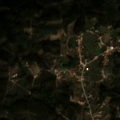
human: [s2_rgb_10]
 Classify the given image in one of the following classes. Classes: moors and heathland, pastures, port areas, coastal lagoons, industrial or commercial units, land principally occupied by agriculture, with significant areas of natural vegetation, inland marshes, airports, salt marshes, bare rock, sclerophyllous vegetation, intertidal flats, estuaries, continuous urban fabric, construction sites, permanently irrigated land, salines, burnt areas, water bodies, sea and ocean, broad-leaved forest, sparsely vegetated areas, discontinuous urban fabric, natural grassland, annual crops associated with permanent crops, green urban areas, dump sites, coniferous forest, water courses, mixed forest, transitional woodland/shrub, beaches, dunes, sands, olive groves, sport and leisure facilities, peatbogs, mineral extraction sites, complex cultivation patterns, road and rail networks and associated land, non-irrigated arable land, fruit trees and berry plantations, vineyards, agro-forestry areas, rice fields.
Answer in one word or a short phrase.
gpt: complex cultivation patterns, land principally occupied by agriculture, with significant areas of natural vegetation, broad-leaved forest, mixed forest, transitional woodland/shrub